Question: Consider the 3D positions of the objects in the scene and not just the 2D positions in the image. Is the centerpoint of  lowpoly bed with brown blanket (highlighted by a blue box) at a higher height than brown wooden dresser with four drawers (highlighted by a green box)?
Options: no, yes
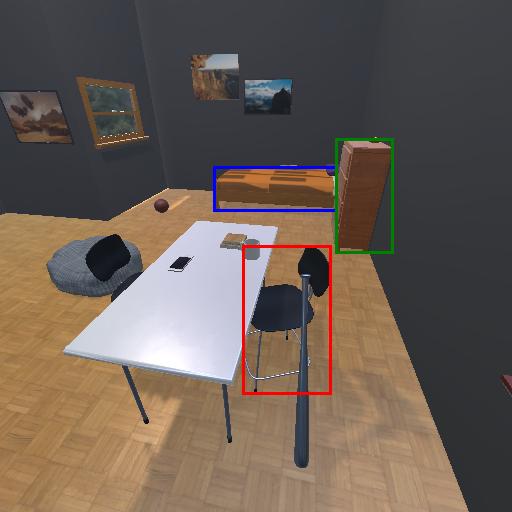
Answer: no